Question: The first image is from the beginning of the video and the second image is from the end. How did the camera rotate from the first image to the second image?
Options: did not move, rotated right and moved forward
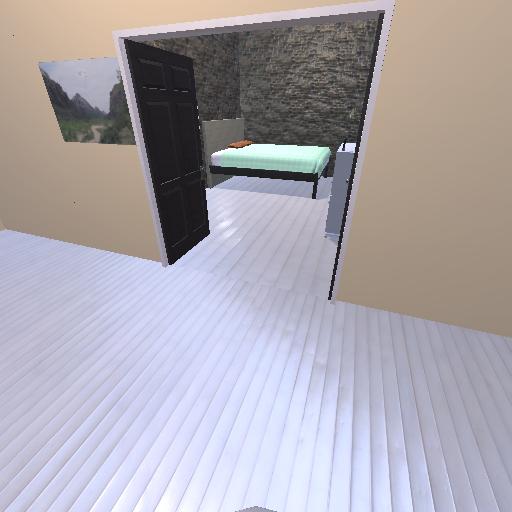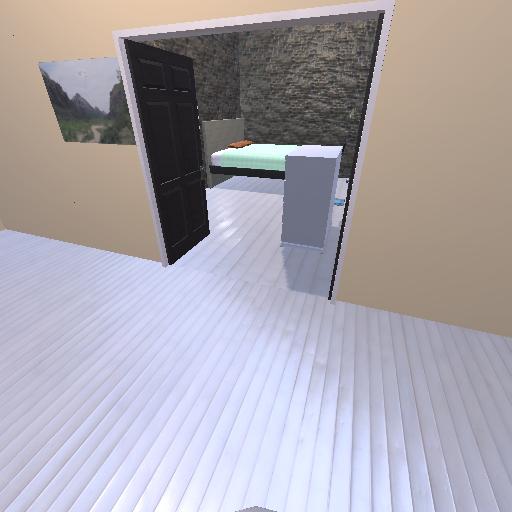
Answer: did not move